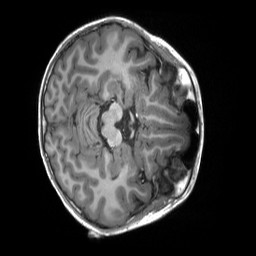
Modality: T1w
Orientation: axial
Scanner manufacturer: siemens
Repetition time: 2.3 s
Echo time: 0.00229 s